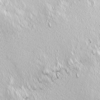
Label: not_dusty